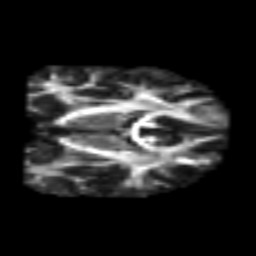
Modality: FA
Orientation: coronal
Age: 25
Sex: male
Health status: healthy